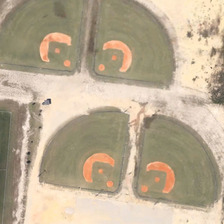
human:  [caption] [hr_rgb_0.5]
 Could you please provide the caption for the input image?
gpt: four baseball fields are near some green plants .

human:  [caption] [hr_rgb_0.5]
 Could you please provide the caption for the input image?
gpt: four baseball fields are near some green plants .

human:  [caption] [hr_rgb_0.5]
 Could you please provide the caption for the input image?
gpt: four baseball fields are near some green plants .

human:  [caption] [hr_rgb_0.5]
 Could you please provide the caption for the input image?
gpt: four baseball fields are near some green plants .

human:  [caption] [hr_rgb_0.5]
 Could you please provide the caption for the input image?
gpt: four baseball fields are near some green plants .